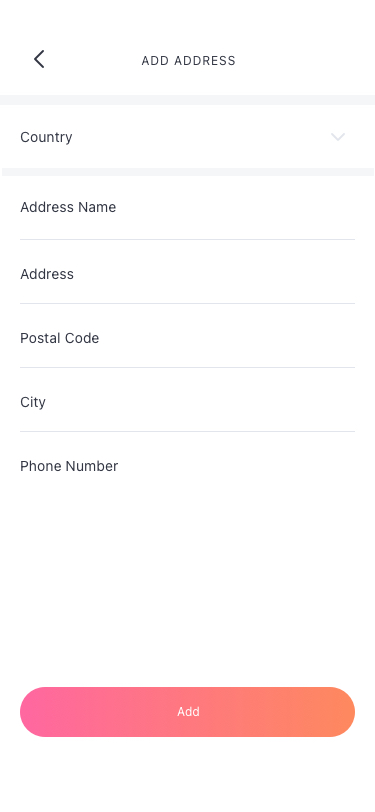
Text in this UI design:
Phone Number
City
Postal Code
Address
Address Name
Country
ADD ADDRESS